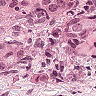
Metastatic tissue present: yes